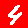
Digit: 4